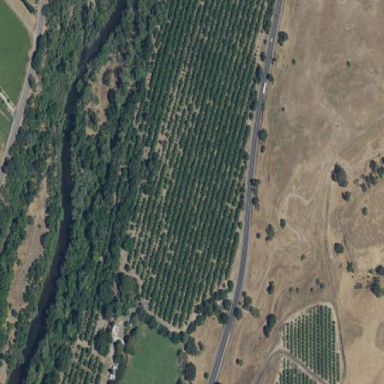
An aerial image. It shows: Orchard.